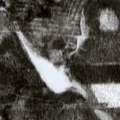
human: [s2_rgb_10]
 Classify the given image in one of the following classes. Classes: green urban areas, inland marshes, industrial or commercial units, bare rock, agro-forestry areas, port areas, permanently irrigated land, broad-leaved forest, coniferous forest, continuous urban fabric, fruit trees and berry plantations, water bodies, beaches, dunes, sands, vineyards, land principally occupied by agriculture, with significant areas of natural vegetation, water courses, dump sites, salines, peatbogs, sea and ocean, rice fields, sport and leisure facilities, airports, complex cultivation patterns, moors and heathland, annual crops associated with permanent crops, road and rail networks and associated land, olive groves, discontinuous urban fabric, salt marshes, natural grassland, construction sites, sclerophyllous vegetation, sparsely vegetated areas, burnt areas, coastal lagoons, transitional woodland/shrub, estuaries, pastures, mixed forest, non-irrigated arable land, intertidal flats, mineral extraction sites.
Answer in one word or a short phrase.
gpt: coniferous forest, mixed forest, transitional woodland/shrub